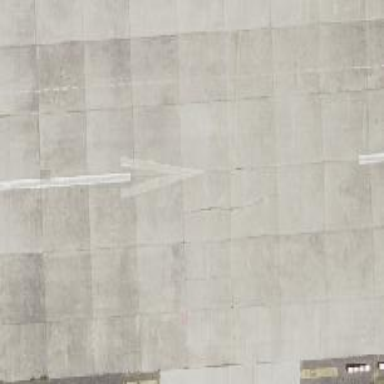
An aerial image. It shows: Footway made of concrete plates.